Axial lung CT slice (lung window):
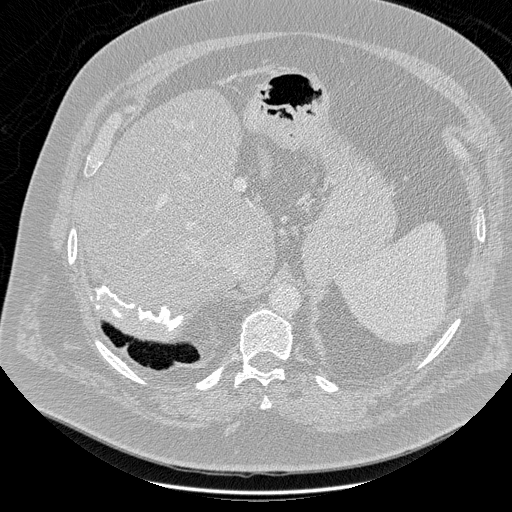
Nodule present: no